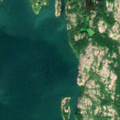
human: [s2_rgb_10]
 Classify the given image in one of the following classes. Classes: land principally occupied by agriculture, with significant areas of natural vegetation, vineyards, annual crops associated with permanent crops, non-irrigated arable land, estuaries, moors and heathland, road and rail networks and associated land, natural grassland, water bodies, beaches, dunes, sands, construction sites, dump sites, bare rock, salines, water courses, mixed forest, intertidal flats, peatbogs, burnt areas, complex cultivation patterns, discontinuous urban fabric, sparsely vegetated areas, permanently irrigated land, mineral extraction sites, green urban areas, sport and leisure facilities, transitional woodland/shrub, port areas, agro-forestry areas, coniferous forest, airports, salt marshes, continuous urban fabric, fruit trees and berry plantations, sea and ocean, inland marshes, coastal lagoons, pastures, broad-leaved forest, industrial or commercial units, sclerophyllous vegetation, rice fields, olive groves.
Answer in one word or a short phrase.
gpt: mixed forest, sea and ocean